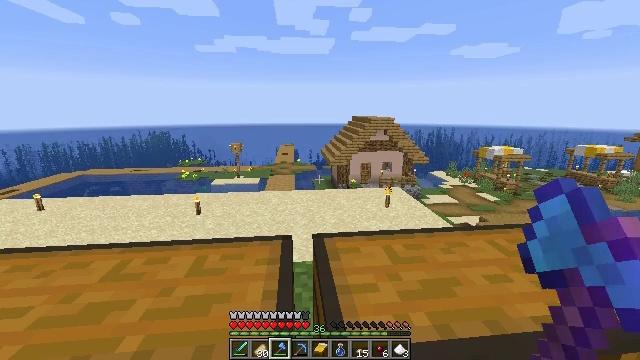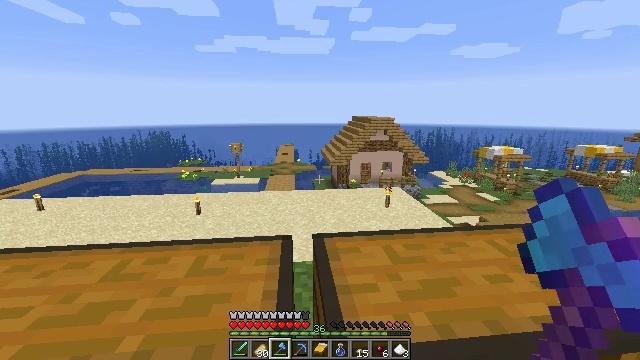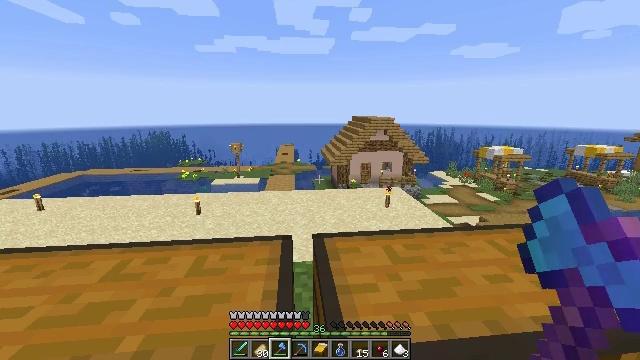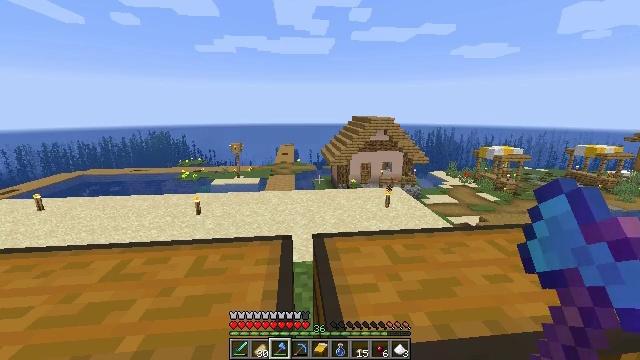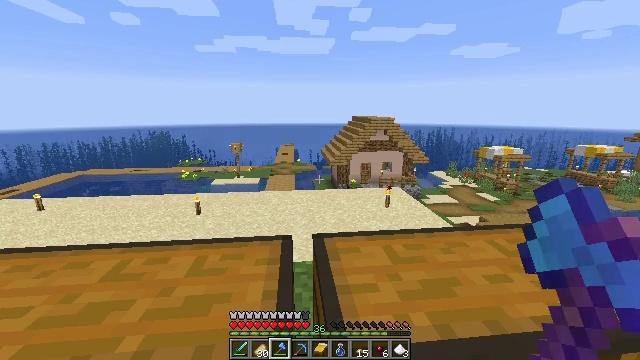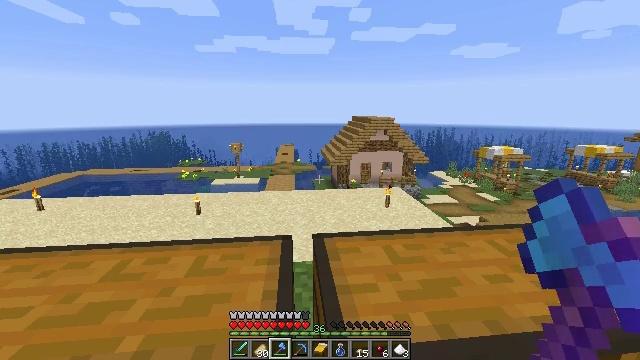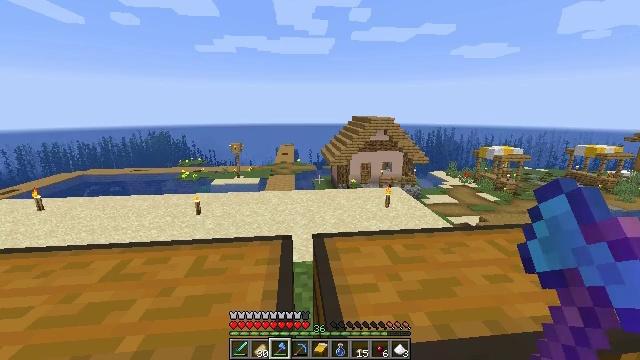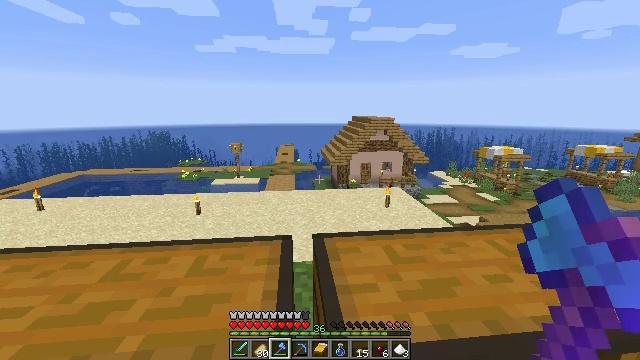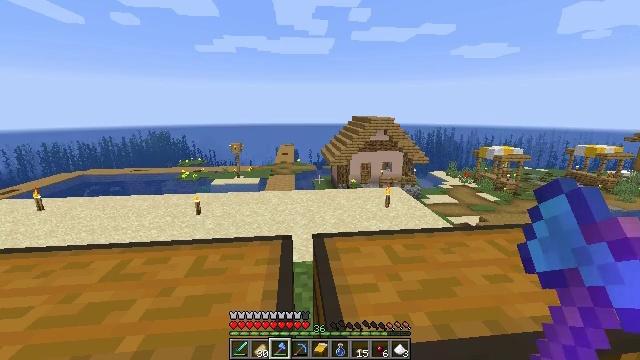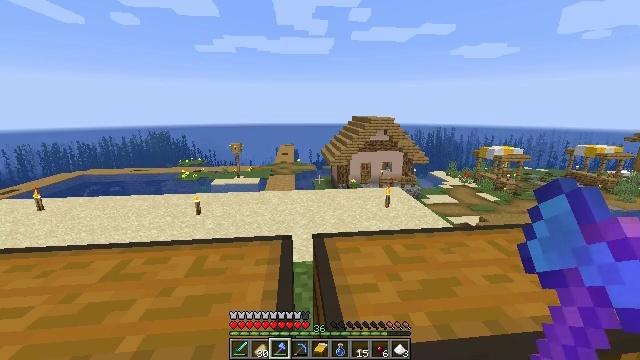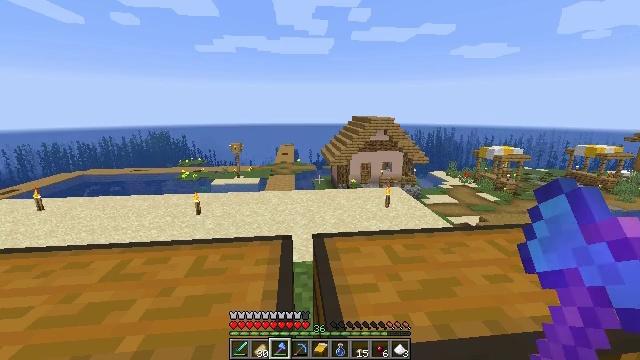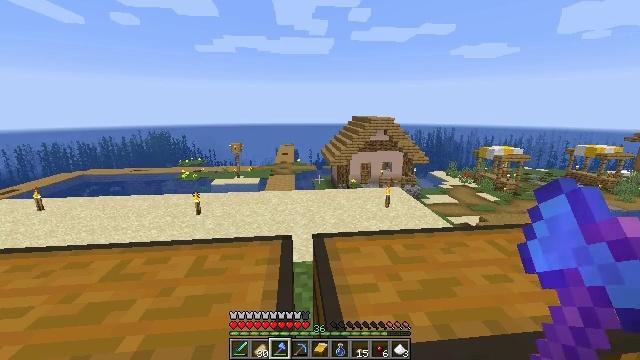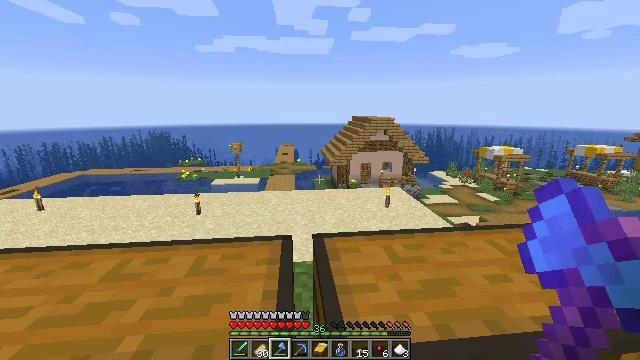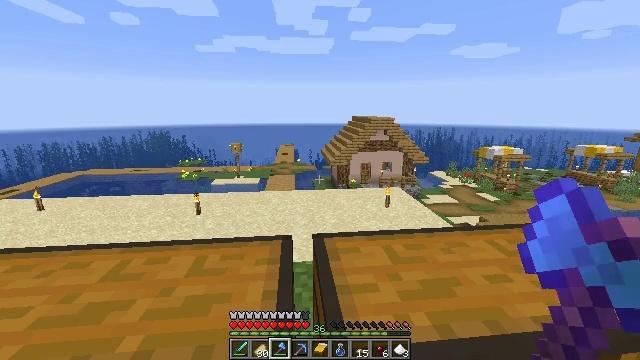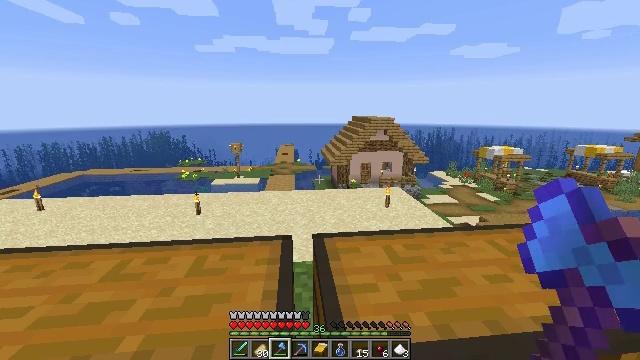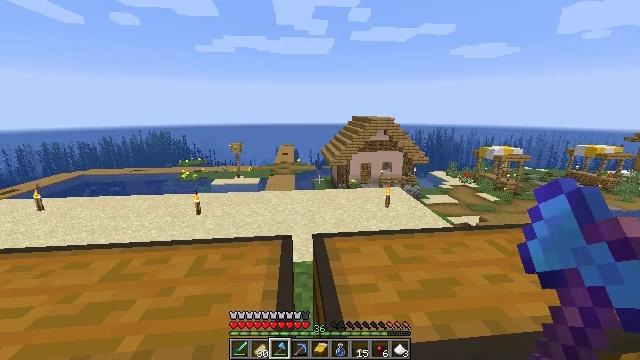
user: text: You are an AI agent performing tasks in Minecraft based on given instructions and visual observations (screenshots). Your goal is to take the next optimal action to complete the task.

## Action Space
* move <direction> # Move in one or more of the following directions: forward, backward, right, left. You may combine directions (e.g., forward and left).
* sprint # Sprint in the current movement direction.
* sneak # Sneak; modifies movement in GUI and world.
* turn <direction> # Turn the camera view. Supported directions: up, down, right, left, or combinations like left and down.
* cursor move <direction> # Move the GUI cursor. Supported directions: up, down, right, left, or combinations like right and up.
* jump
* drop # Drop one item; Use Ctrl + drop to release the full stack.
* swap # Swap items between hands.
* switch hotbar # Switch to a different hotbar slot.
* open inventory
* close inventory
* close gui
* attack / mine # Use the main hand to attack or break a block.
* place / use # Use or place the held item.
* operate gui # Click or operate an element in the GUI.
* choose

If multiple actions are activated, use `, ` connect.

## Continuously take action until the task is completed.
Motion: motion action
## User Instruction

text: Put spider eye, brown mushroom, and sugar in crafting grid to get a fermented spider eye.
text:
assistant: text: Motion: no_op
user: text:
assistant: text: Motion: no_op
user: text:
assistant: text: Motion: no_op
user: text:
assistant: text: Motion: no_op
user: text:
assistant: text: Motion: no_op
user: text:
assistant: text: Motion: no_op
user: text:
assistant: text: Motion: no_op
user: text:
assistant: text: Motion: no_op
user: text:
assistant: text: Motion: no_op
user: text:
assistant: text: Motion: no_op
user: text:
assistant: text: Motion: no_op
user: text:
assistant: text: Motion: no_op
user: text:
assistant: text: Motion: no_op
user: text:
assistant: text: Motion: no_op
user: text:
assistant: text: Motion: no_op
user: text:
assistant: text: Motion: no_op
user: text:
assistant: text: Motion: no_op
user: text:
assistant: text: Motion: no_op
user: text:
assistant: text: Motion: no_op
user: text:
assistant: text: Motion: no_op
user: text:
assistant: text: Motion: no_op
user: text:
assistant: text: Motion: no_op
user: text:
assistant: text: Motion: no_op
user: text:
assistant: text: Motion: no_op
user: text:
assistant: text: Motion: no_op
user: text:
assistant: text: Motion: no_op
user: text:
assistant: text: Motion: no_op
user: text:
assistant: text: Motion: no_op
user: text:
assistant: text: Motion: no_op
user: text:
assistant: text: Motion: no_op